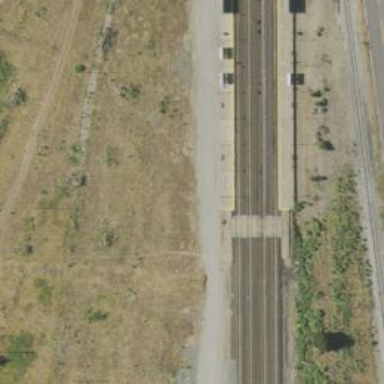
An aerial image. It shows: Railway track.